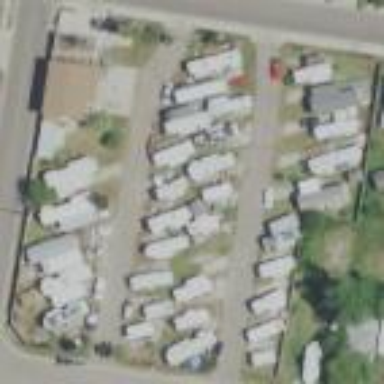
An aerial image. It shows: Caravan site for tourism.